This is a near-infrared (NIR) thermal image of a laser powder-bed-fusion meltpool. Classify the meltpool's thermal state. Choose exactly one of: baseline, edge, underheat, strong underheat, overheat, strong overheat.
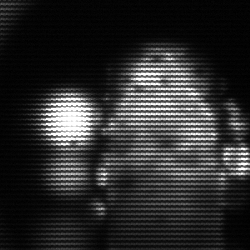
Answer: strong underheat